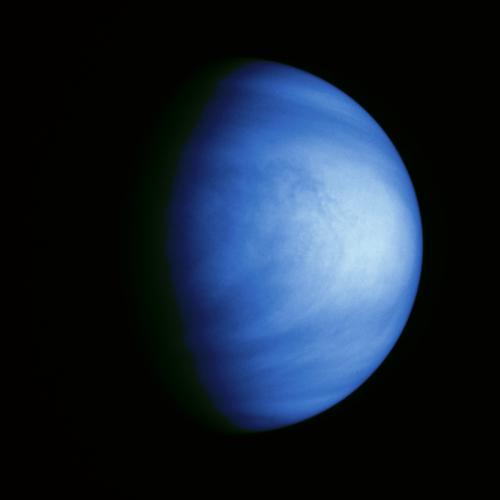
Venus Colorized Clouds Venus, Galileo